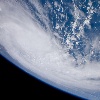
Label: cloud